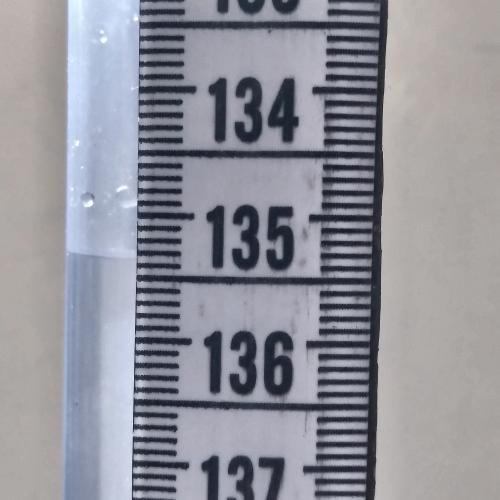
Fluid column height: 135.3 cm